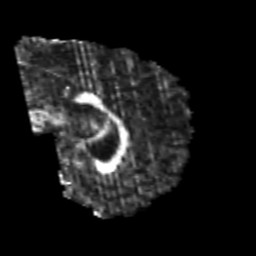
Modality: FA
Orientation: sagittal
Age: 24
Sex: male
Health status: healthy
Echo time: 0.074 s